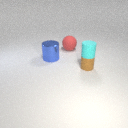
large blue metal cylinder to the left of large red rubber sphere